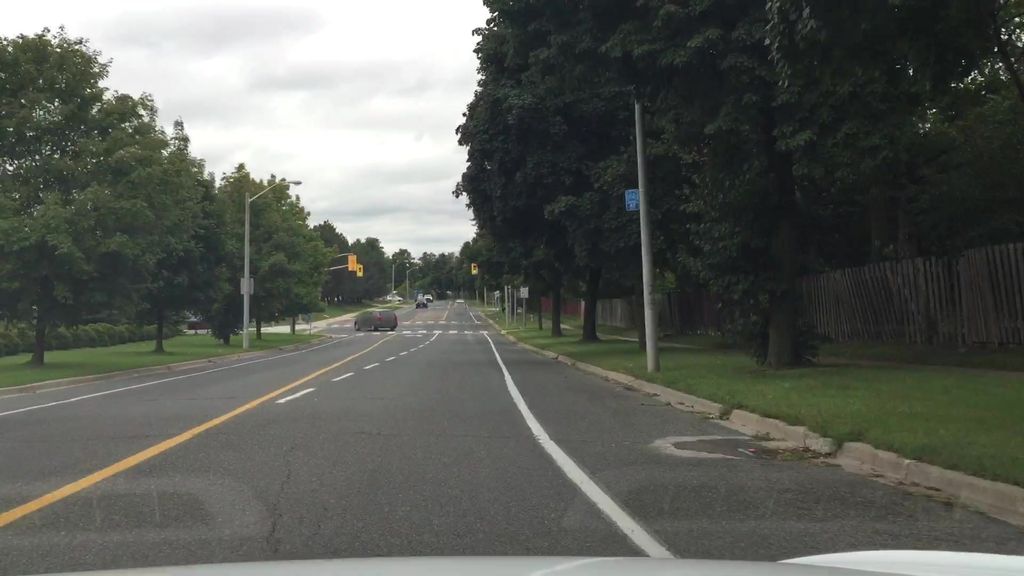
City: toronto